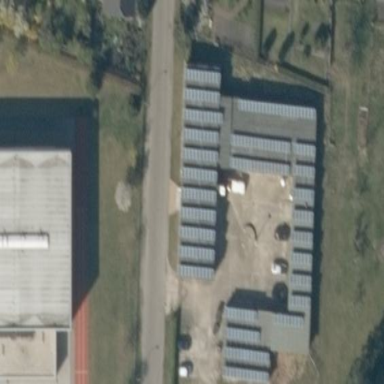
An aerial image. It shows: Commercial building.